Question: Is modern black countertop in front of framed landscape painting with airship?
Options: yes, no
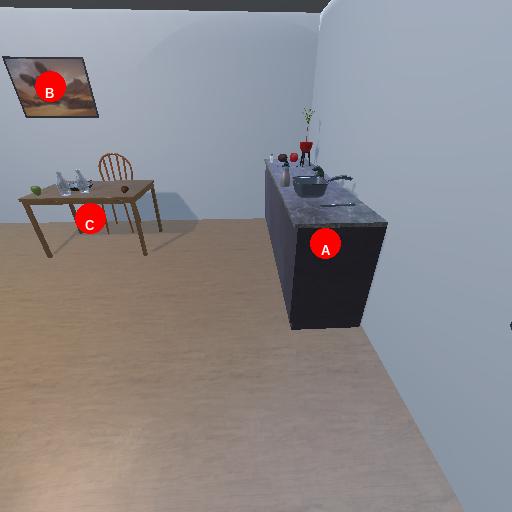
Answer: yes